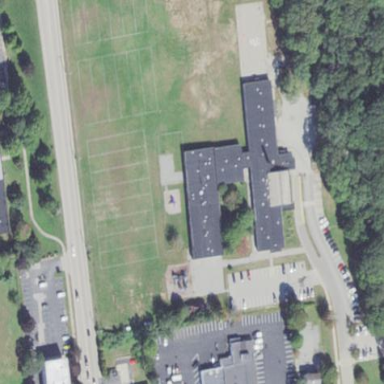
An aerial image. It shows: School.